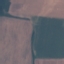
Land use / land cover: AnnualCrop